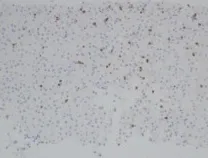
T-cell infiltration in the setting of anti-PD-1 induced autoimmune hepatitis. Scattered CD25+ T-cells , as shown by immunohistochemistry staining for both markers, respectively.
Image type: pathology (immunostaining)